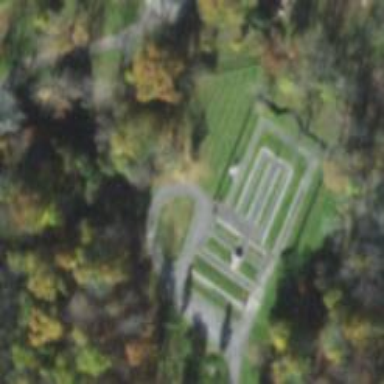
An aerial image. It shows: Cemetery.